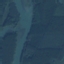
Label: River